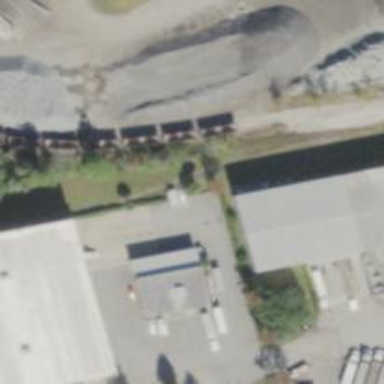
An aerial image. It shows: Rail spur service.